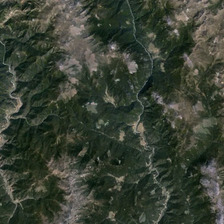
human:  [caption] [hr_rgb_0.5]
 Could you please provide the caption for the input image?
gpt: the tall mountains grow a large number of trees .

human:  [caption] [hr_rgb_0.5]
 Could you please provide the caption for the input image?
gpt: the tall mountains grow a large number of trees .

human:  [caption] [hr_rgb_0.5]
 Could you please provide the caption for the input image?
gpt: some rivers run through the tall mountains .

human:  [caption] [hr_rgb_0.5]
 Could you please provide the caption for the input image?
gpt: some rivers run through the tall mountains .

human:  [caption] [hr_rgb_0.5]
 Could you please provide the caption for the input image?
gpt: some rivers run through the tall mountains .